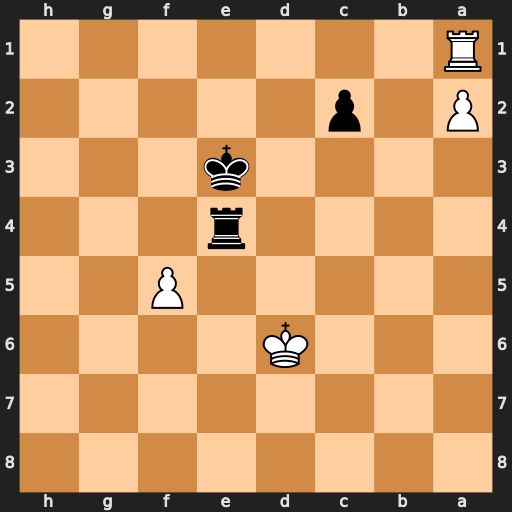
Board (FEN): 8/8/3K4/5P2/4r3/4k3/P1p5/R7
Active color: b
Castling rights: -
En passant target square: -
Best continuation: Rd4+ Ke7 Rd1 Rxd1 cxd1=Q